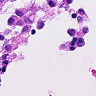
Metastatic tissue present: yes